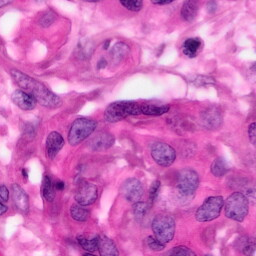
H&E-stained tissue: Pancreatic